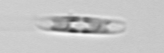
Label: pennate